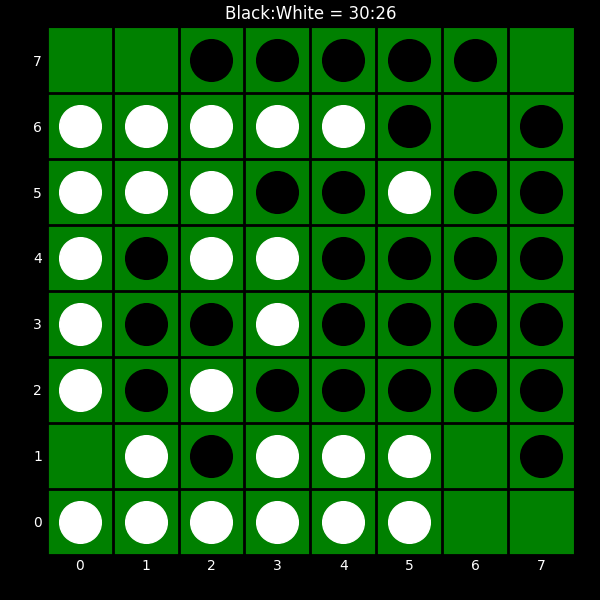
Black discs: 30
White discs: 26